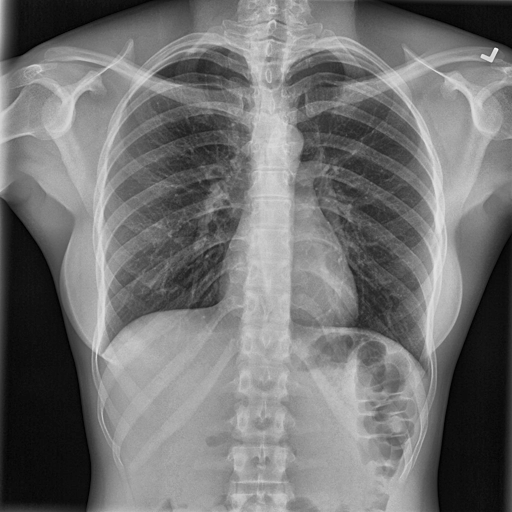
Finding: NORMAL